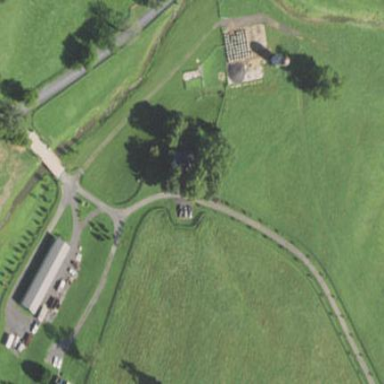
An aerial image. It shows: Farmyard area.